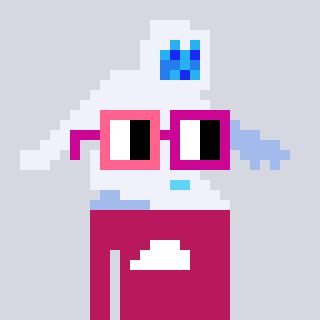
a pixel art character with square pink and red glasses, a yeti-shaped head and a darkpink-colored body on a cool background